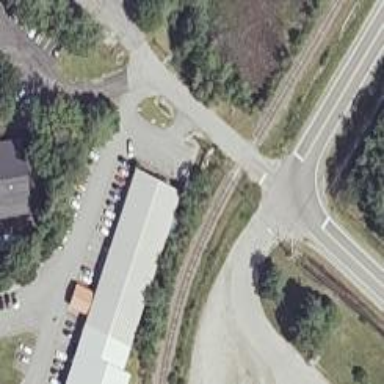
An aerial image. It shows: Level crossing along the railway.